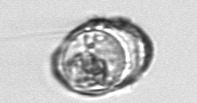
Label: Proterythropsis